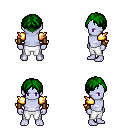
a pixel art fantasy rpg character, male body template, dark elf, purple skin, gold arm armor, white pants, green parted hairstyle, leather bracers, four views (front, back, left, right), 2x2 character sprite sheet, small pixel art, hard edges, no anti-aliasing